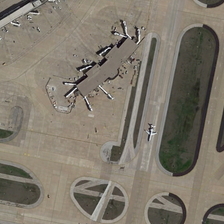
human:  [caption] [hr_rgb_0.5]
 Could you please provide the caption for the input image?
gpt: two planes are parked in an airport with two buildings .

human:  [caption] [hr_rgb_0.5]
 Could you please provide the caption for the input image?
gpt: two planes are parked in an airport with two buildings .

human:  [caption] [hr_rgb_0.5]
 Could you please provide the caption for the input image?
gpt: two planes are parked in an airport with two buildings .

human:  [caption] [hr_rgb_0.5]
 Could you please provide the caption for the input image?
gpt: two planes are parked in an airport with two buildings .

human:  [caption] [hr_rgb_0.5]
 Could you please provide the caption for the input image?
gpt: two planes are parked in an airport with two buildings .